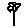
Label: flower